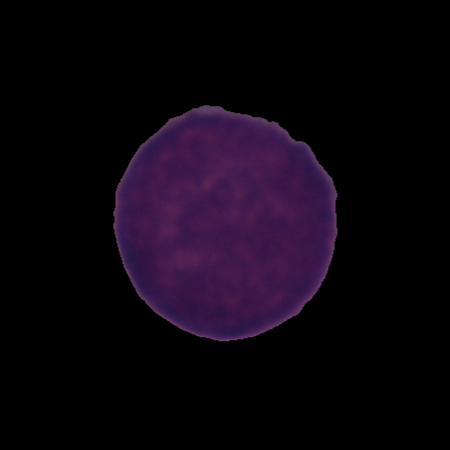
Label: healthy